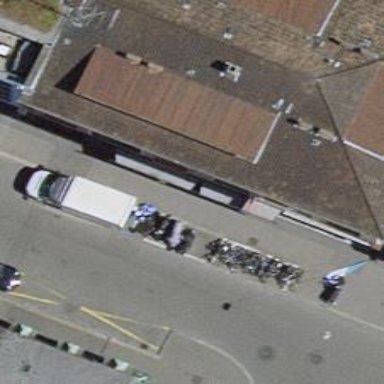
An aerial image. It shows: Motorcycle repair shop.